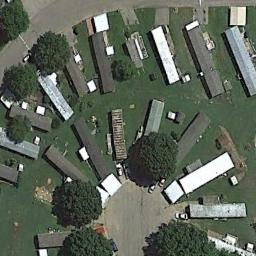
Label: mobile_home_park